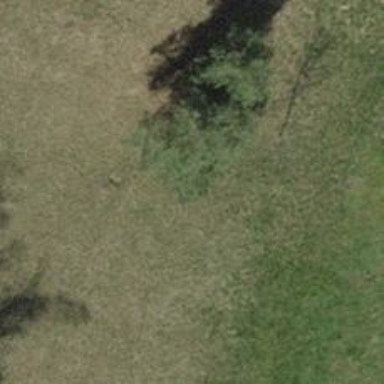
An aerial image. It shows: Deciduous tree with broadleaved leaves.